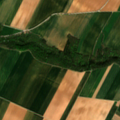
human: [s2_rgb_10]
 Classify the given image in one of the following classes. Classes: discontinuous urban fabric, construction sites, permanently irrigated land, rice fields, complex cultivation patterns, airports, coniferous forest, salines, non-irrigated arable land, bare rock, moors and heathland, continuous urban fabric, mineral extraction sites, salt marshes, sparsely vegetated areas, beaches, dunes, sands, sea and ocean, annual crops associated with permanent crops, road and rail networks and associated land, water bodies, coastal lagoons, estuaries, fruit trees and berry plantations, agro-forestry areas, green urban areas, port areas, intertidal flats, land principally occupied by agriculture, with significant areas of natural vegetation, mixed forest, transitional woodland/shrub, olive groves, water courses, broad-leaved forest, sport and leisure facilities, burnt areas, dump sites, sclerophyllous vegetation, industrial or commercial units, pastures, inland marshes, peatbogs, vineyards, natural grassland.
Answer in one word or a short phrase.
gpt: non-irrigated arable land, broad-leaved forest